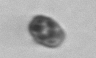
Label: Thalassiosira